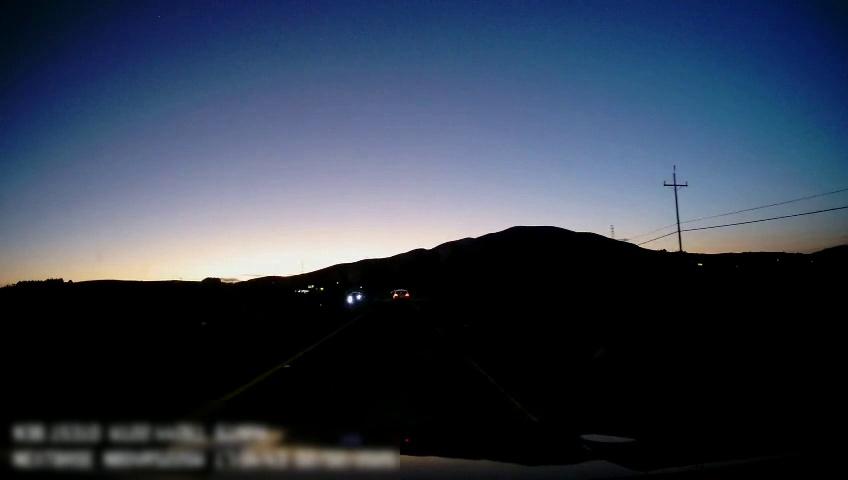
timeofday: Dusk/Dawn/Twilight
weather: Other
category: Drivable Space
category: Vehicles | Car
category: Vehicles | Car
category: Lanes | Current Lane
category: Lanes | Current Lane